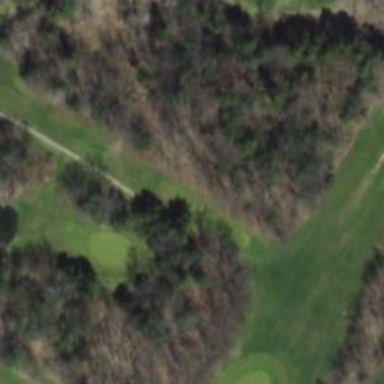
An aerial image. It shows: Golf tee.